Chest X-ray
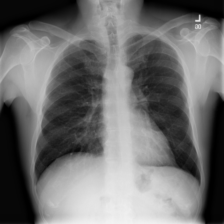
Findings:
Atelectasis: negative
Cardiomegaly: negative
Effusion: negative
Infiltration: negative
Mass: negative
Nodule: negative
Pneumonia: negative
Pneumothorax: negative
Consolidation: negative
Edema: negative
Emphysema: negative
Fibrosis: negative
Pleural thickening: negative
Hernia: negative